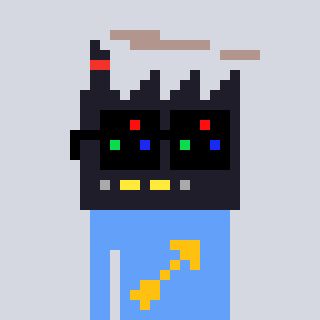
a pixel art character with square black sunglasses, a factory-shaped head and a blue-colored body on a cool background